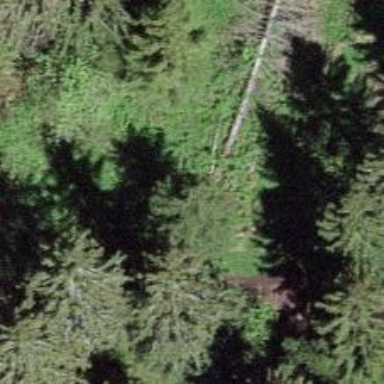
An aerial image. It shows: Path on the ground.